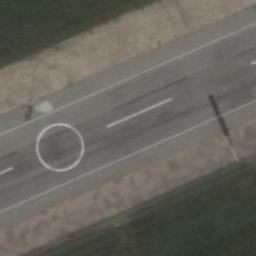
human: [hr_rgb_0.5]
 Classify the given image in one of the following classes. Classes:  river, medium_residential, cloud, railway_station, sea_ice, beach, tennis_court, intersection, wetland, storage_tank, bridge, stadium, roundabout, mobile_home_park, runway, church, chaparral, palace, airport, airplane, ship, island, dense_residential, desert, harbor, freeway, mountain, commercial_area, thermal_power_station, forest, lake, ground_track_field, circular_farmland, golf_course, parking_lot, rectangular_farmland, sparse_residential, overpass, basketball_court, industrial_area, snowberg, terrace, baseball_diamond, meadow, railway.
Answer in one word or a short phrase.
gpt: runway